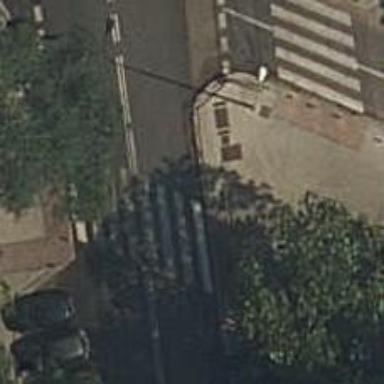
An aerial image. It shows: Uncontrolled crossing with pedestrian island.